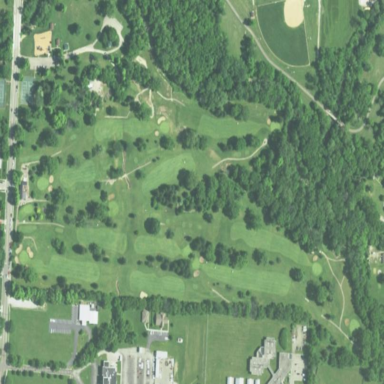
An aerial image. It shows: Golf course surrounded by greenery.